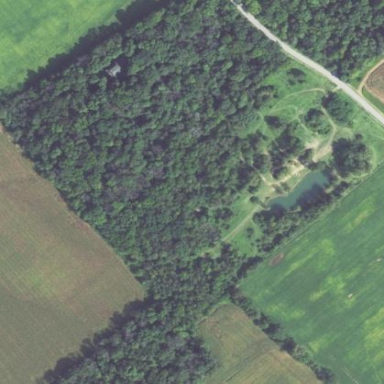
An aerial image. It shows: Serene woodland landscape.